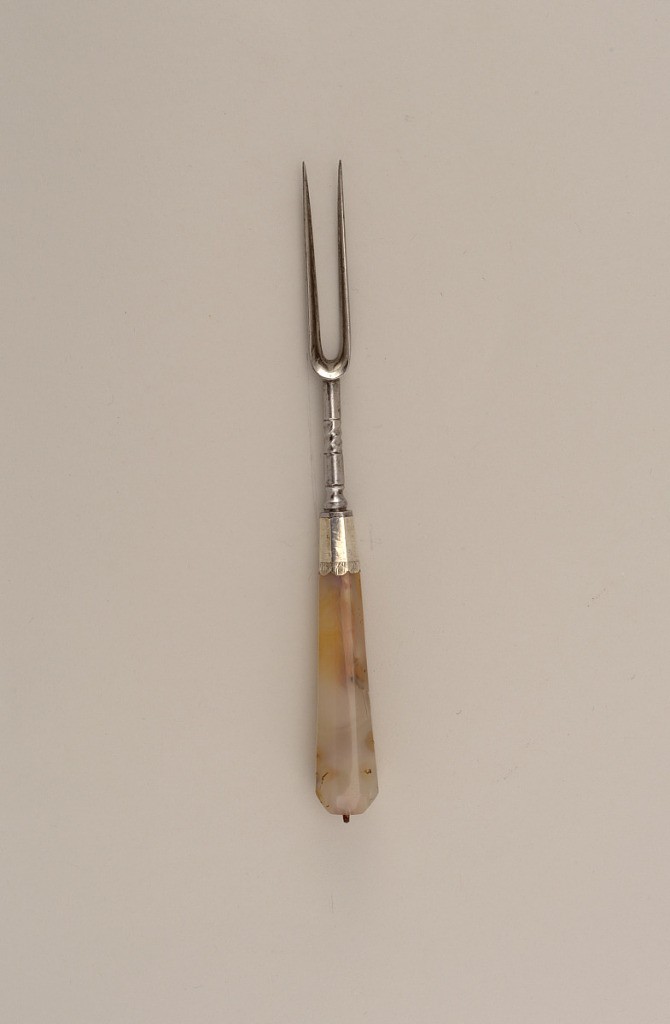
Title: Fork with Eight-Paneled Agate Handle
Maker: William Boswell, active London, late 17th century.
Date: late 17th century
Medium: steel, silver, agate
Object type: fork
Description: One of a set of five forks (1957-29-4-a-e). Each fork with eight-panelled agate handle and scalloped, engraved ferrule below two tines with partly twisted stem.